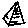
Label: triangle